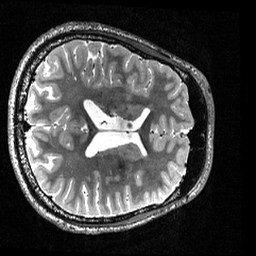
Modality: T2w
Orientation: axial
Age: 21
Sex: male
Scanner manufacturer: siemens
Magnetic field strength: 3 T
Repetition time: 3.2 s
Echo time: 0.56 s